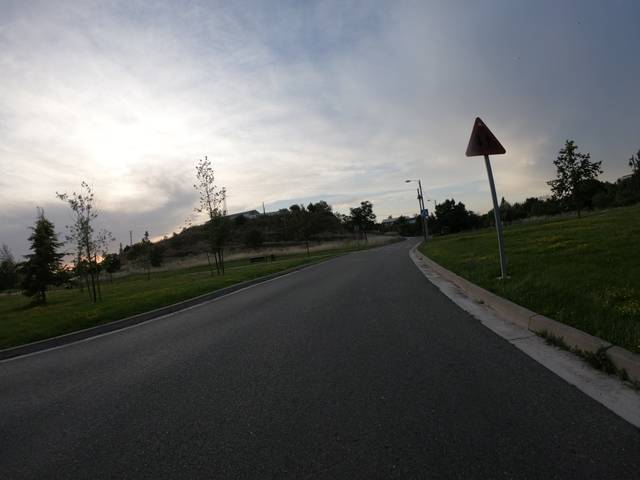
Region: Spain
Coordinates: 42.476, -2.445